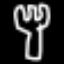
Label: fork